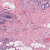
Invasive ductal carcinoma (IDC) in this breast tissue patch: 1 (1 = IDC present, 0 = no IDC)